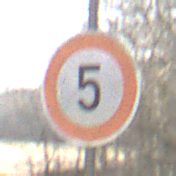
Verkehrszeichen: Geschwindigkeit5
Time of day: MorningAfternoon
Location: Outdoor (Nature)
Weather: Clear
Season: Winter
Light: Natural